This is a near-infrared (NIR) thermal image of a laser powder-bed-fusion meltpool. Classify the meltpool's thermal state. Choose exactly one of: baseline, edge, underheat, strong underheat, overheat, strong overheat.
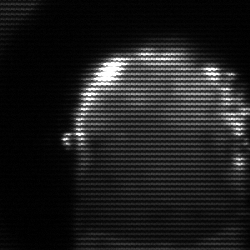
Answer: baseline